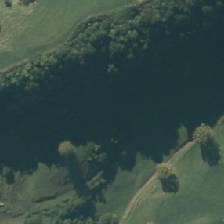
Land cover: broadleaved_indigenous_hardwood